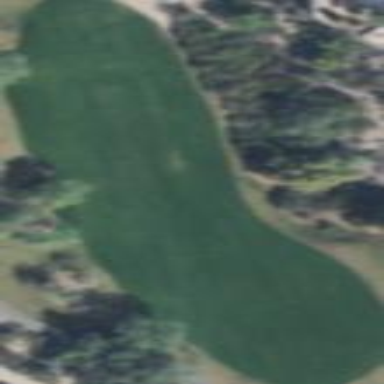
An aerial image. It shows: Golf fairway surrounded by grass.